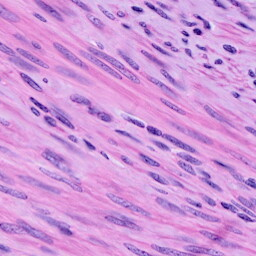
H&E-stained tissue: Cervix